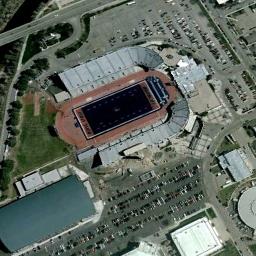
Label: stadium